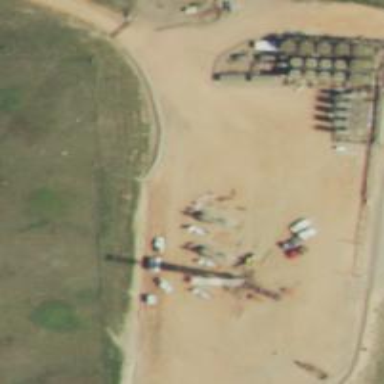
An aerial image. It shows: Petroleum well that is man-made.